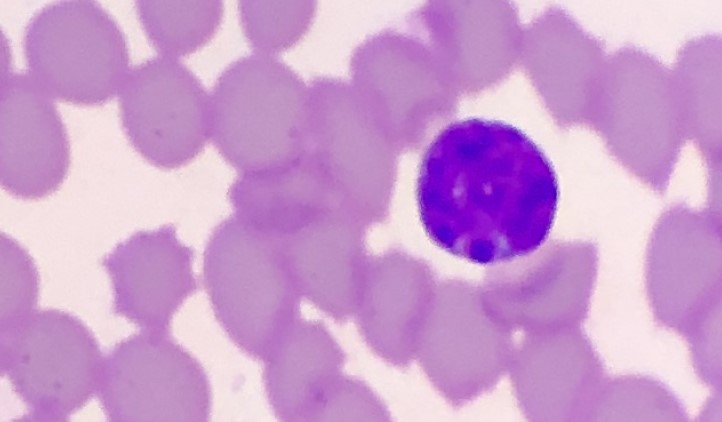
White blood cell type: Lymphocyte